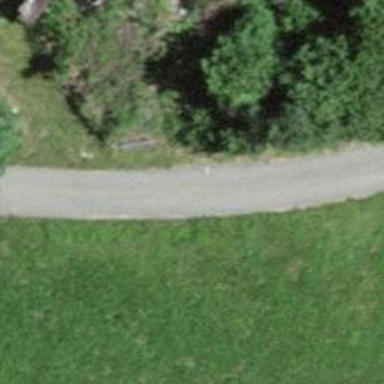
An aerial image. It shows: Bench.